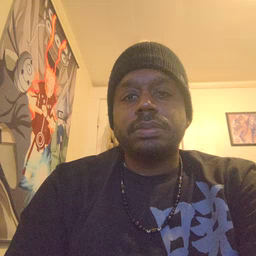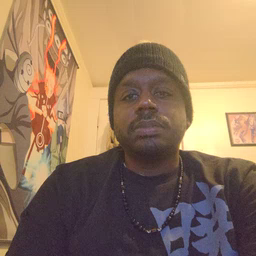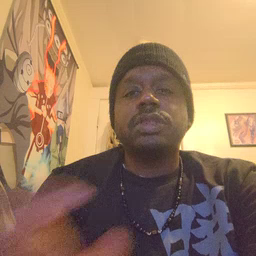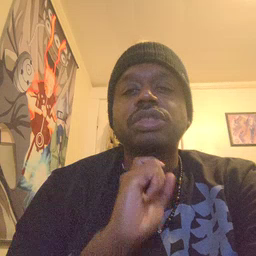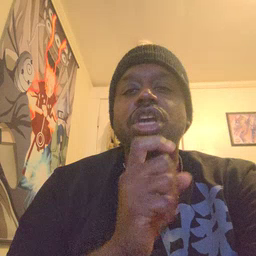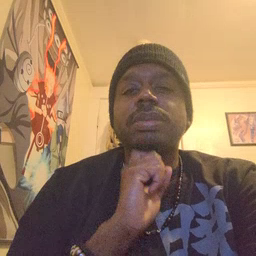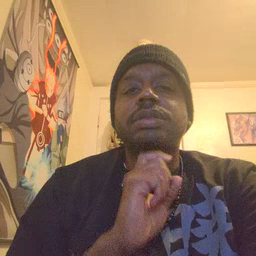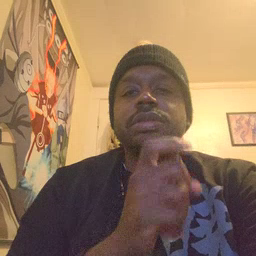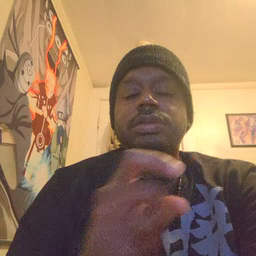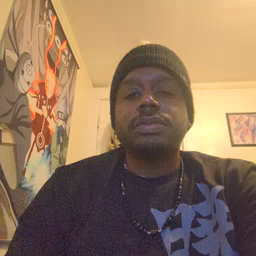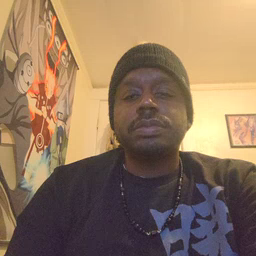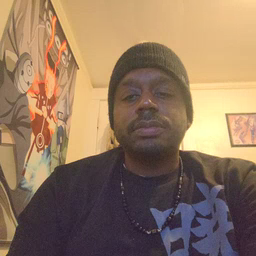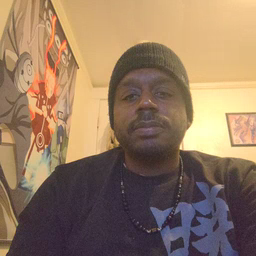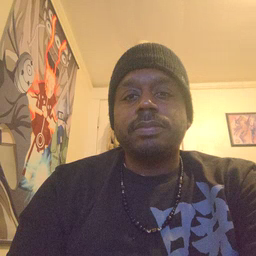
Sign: garbage